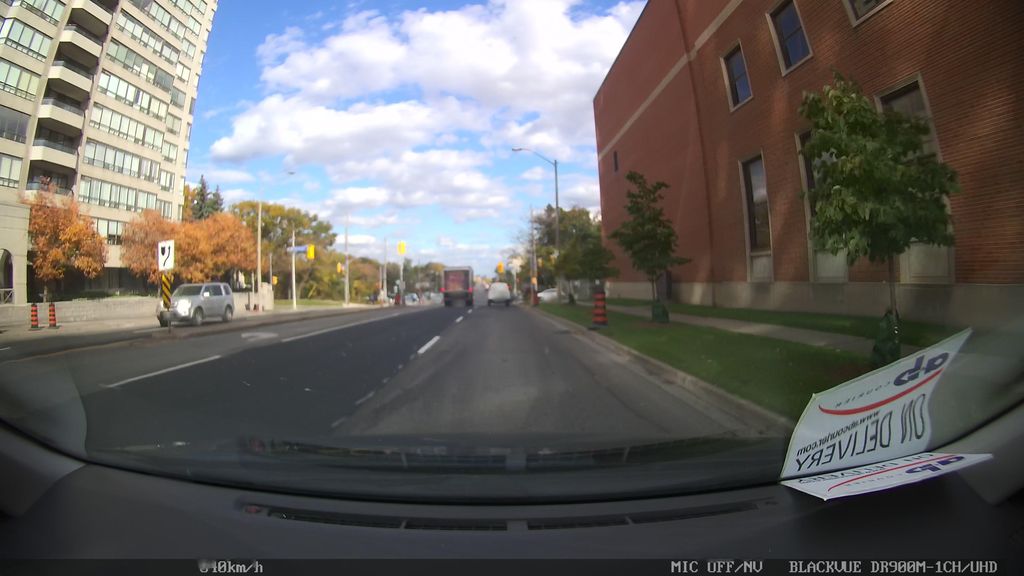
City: toronto